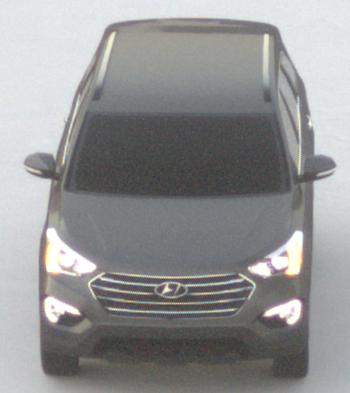
Make: Hyundai
Model: Santa Fe 2.4 GDI
Detailed model: Santa Fe (DM)
Model produced from: 2017/08
Model produced until: 2018/01
Doors: 5
Color: gray
Road condition: dry road
Daytime: sunrise or sunset
Contrast: low contrast